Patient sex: M
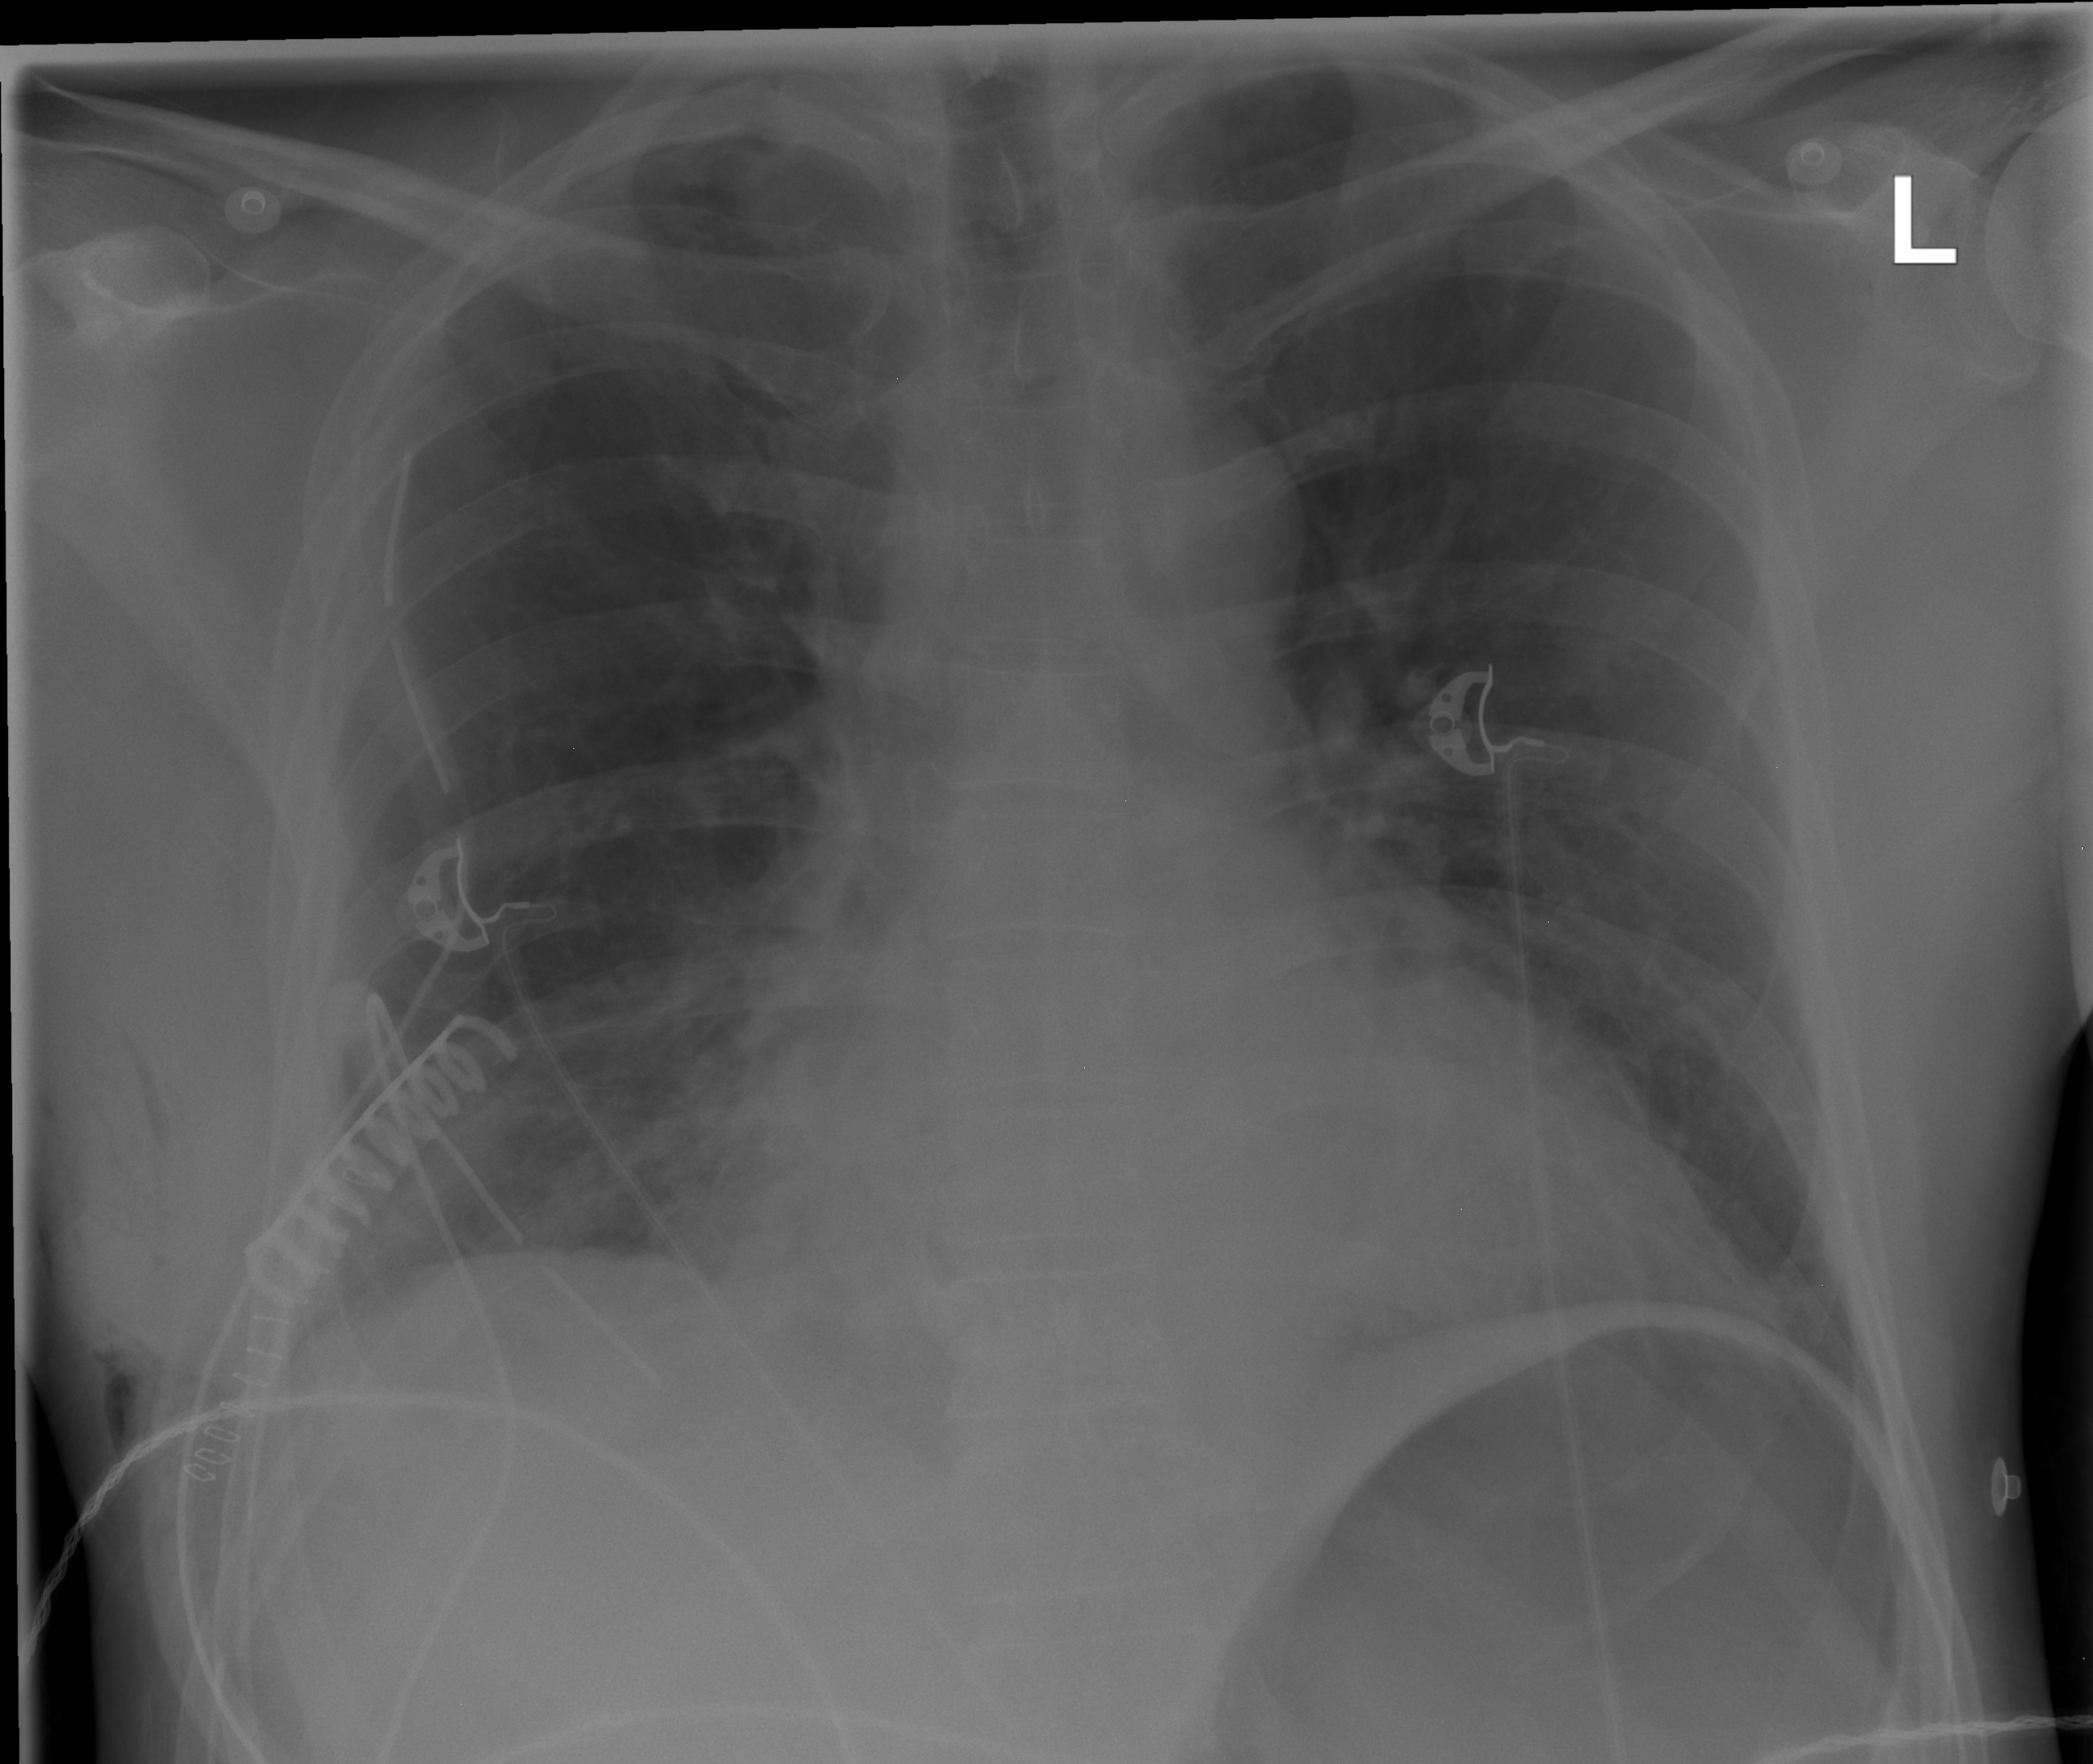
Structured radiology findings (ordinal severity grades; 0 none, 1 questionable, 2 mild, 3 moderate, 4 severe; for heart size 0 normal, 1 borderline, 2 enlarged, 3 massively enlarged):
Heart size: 2
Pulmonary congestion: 0
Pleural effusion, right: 0
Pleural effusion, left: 0
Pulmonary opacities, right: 0
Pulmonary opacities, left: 0
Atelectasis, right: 2
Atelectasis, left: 0